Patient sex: M
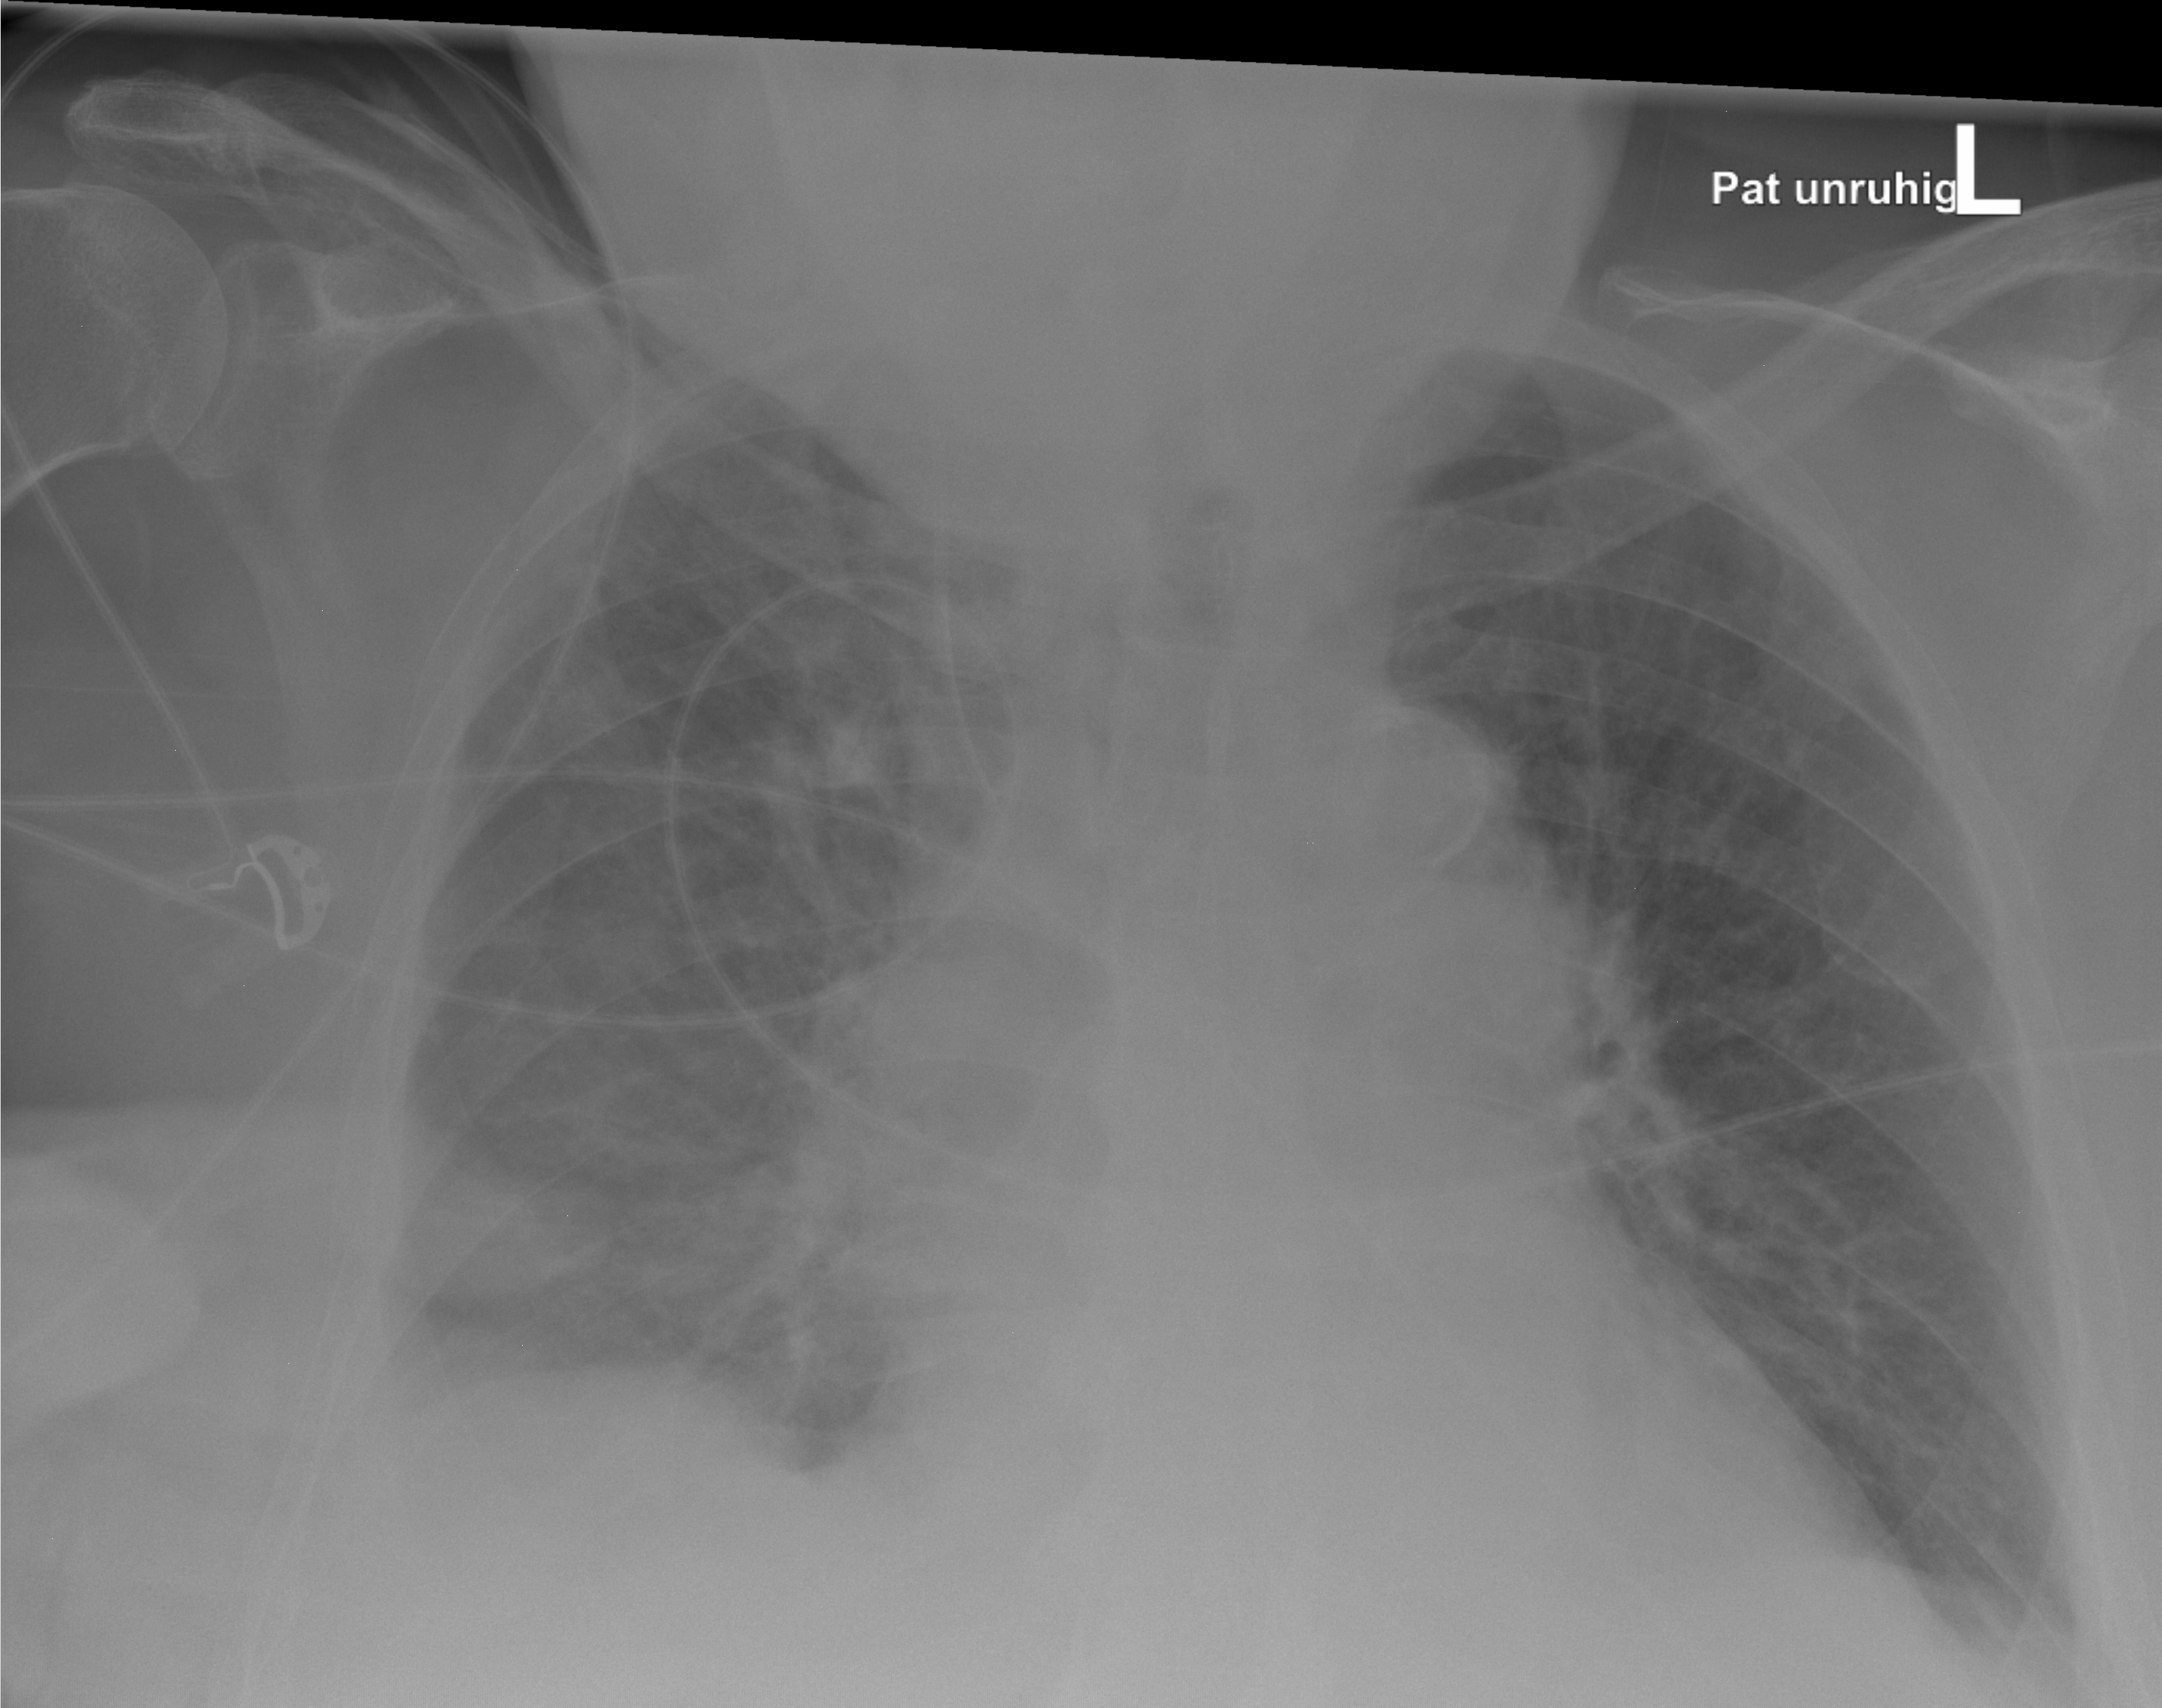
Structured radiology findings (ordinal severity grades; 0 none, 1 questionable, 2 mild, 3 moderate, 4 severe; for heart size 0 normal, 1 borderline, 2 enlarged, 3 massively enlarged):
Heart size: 2
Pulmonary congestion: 0
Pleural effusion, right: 0
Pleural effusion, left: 0
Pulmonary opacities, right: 1
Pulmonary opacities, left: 0
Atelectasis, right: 0
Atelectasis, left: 0